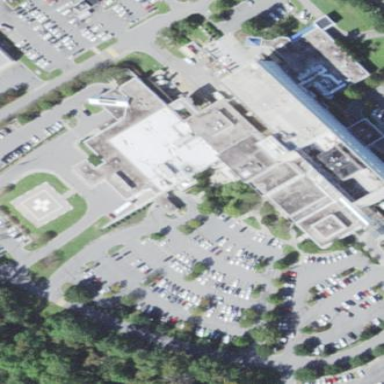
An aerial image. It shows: Hospital building.